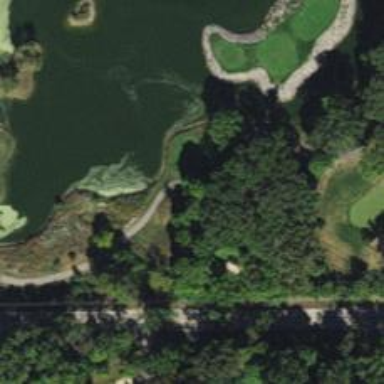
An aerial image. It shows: Service road used as golf cart path.